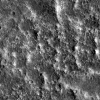
Atmospheric dust classification: not_dusty